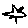
Label: star